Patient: sex M, age 26
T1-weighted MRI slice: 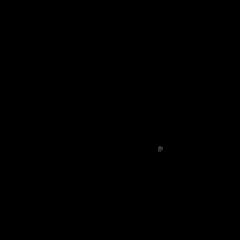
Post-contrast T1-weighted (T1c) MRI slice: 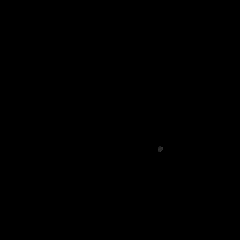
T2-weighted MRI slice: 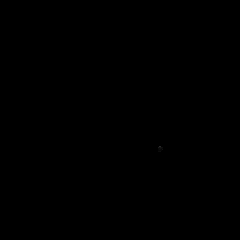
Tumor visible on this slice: no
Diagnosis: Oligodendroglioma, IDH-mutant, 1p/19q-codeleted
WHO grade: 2